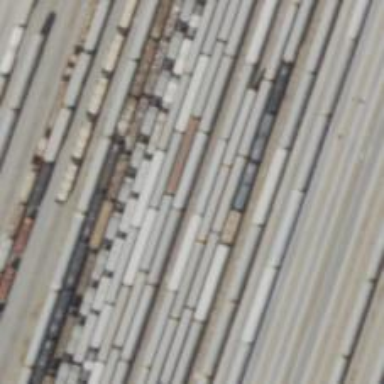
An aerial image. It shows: Railway yard used for manifest purposes.